This is a demodulated (Hilbert-envelope) spectrum computed from a bearing vibration snapshot; the dashed markers indicate where each bearing fault type would appear (BPFO, BPFI, BSF, FTF). Classify the bearing condition as one of: normal, inner_race, outer_race, ball.
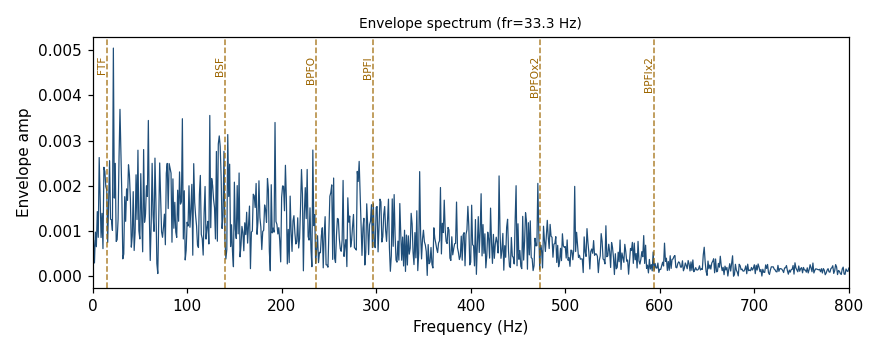
Answer: normal